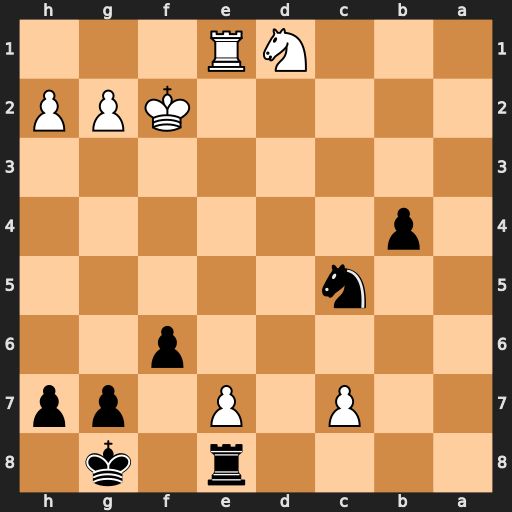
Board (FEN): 4r1k1/2P1P1pp/5p2/2n5/1p6/8/5KPP/3NR3
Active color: b
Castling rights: -
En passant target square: -
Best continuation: Nd3+ Ke3 Nxe1